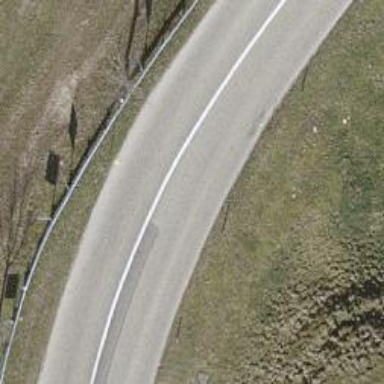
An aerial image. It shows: Secondary road.